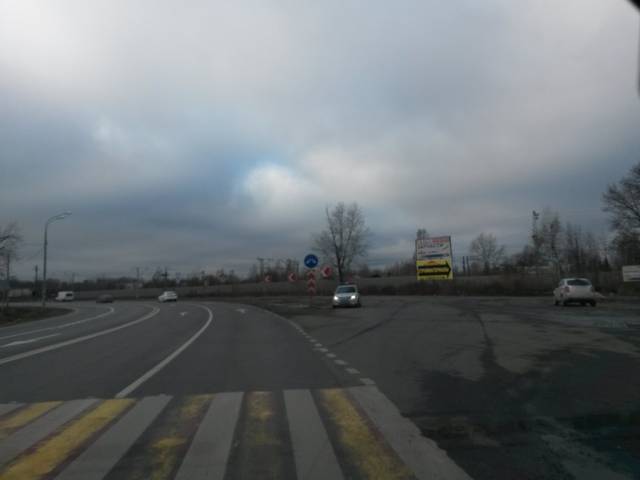
Region: Russia
Coordinates: 57.193, 39.397